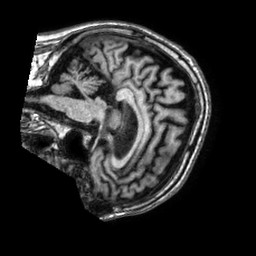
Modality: T1w
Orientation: sagittal
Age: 72
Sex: male
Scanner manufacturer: philips
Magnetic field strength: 1.5 T
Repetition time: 0.00713 s
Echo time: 0.00322 s